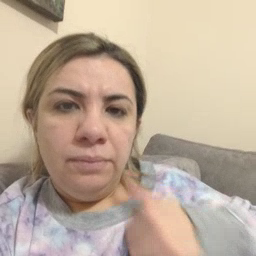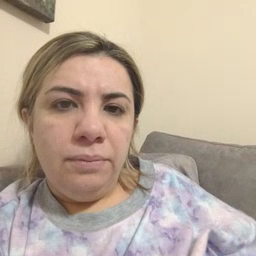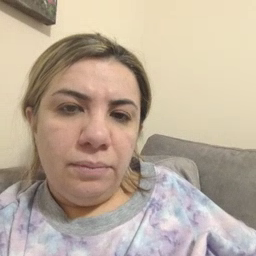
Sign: bath